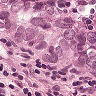
Metastatic tissue present: yes